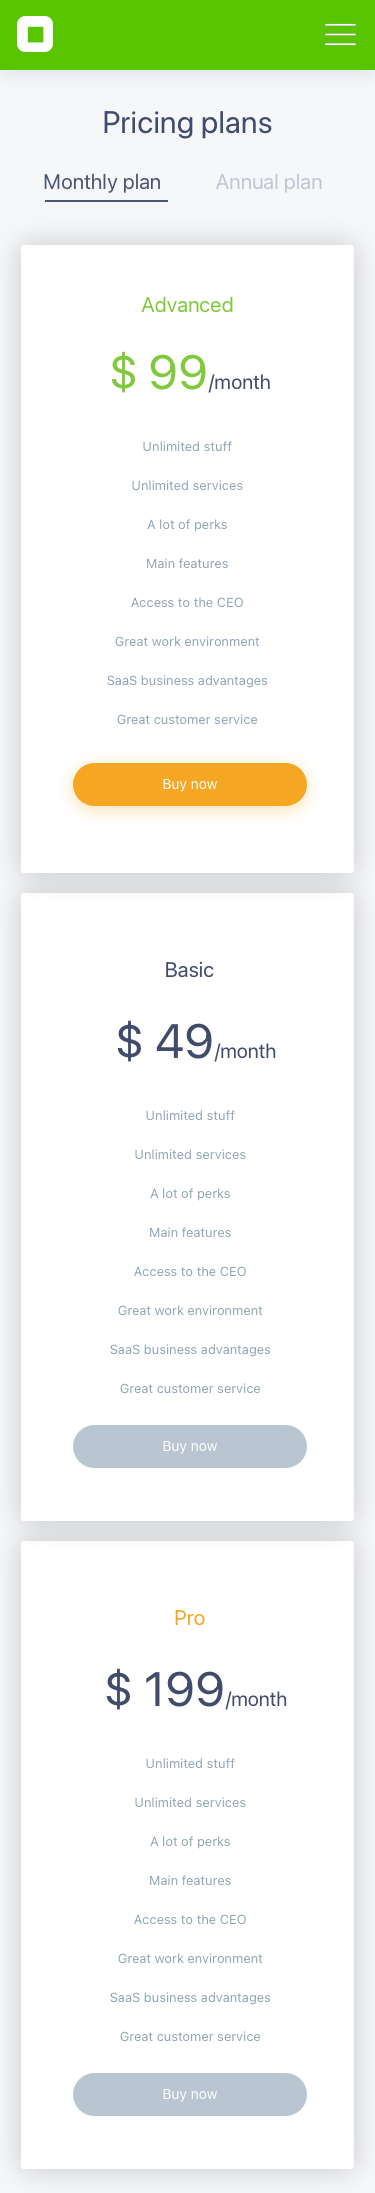
Text in this UI design:
Buy now
Unlimited stuff Unlimited services A lot of perks Main features Access to the CEO Great work environment SaaS business advantages
Great customer service
Pro
$ 199/month
Buy now
Unlimited stuff Unlimited services A lot of perks Main features Access to the CEO Great work environment SaaS business advantages
Great customer service
Basic
$ 49/month
Buy now
Unlimited stuff Unlimited services A lot of perks Main features Access to the CEO Great work environment SaaS business advantages
Great customer service
Advanced
$ 99/month
Monthly plan           Annual plan
Pricing plans